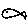
Label: fish